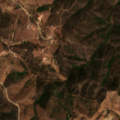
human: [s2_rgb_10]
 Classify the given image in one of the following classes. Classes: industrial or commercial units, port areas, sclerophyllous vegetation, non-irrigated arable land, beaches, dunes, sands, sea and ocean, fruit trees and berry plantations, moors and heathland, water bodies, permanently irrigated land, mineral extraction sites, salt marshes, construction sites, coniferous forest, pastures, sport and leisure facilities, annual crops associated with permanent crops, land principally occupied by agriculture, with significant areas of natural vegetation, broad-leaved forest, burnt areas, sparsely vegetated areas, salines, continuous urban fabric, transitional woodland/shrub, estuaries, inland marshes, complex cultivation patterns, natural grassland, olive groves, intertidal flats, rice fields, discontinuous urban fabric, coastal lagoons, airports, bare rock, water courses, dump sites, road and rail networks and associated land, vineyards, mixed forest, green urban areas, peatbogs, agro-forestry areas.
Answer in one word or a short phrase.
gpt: land principally occupied by agriculture, with significant areas of natural vegetation, broad-leaved forest, natural grassland, transitional woodland/shrub